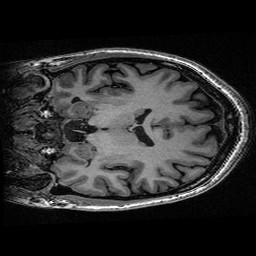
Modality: T1w
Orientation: coronal
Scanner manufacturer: ge
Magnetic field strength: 3 T
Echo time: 0.00318 s